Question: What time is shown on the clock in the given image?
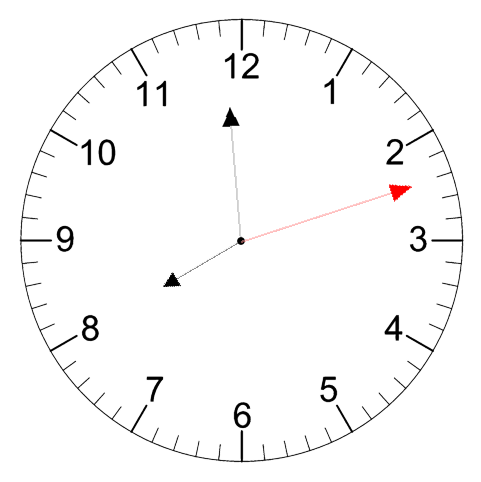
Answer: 07:59:12